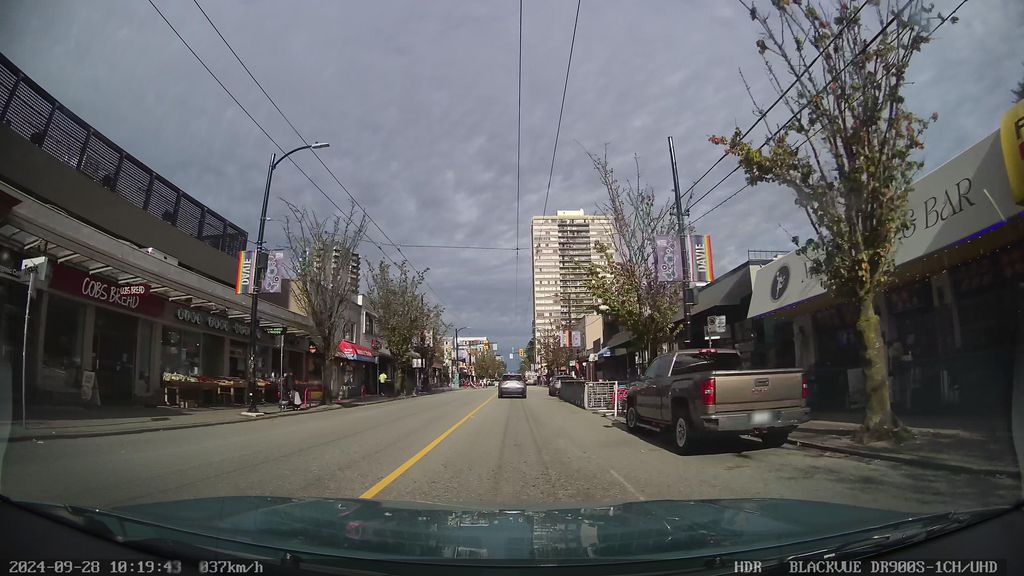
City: vancouver